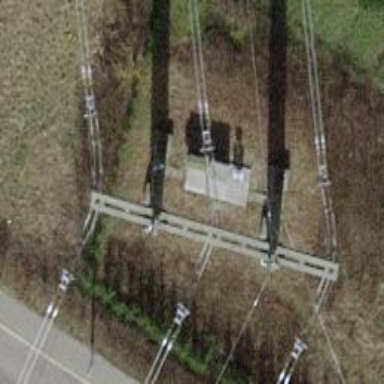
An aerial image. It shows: H-frame power tower with distinctive design.